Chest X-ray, PA view. Patient: 55 years old, sex M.
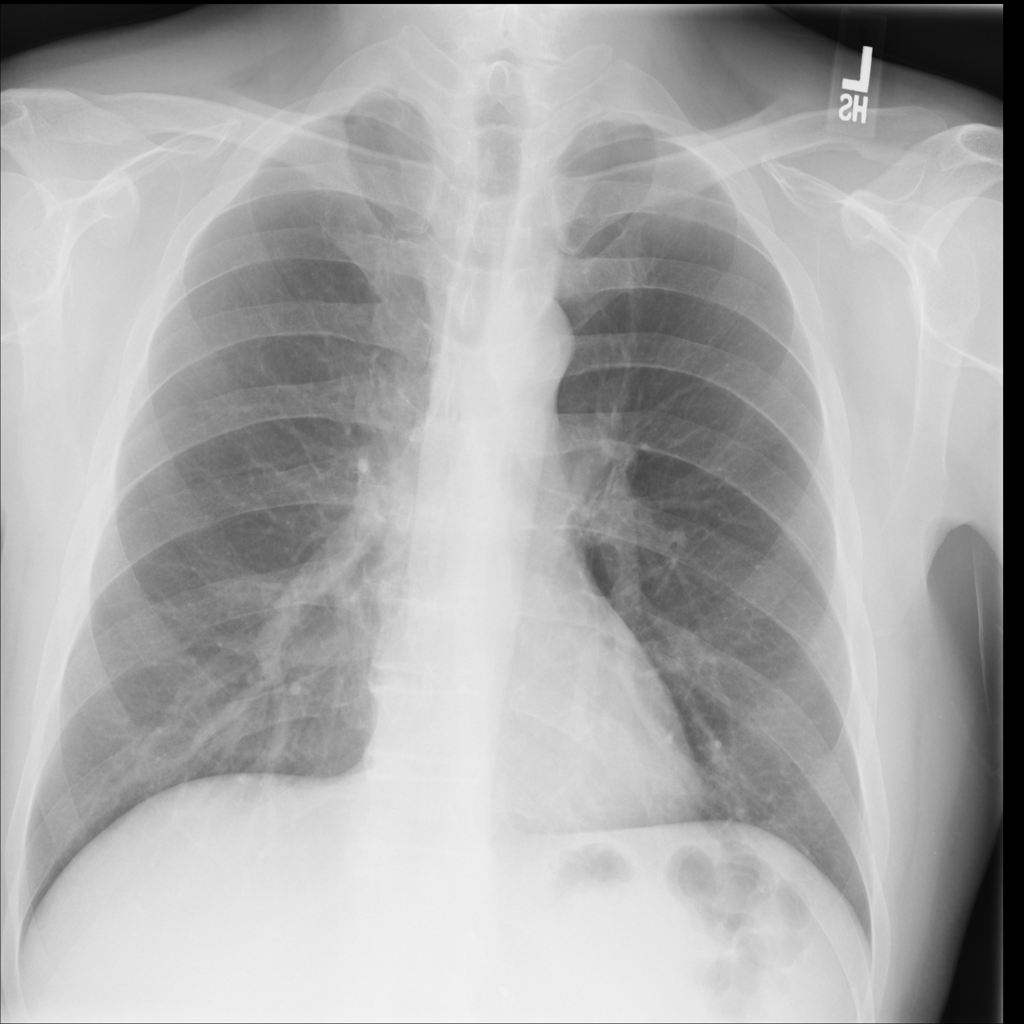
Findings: No Finding